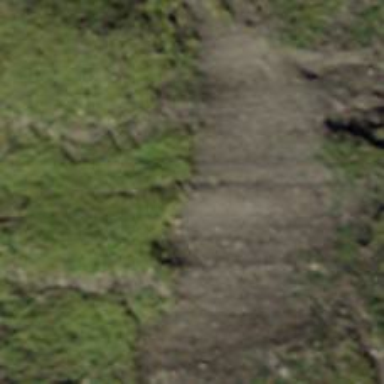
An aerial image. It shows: Path on the ground.